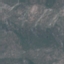
Land use / land cover: HerbaceousVegetation